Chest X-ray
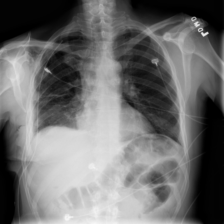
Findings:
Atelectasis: negative
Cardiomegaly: negative
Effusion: negative
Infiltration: negative
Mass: negative
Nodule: negative
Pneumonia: negative
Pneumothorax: negative
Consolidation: negative
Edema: negative
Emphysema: positive
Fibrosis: negative
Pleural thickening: negative
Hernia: negative